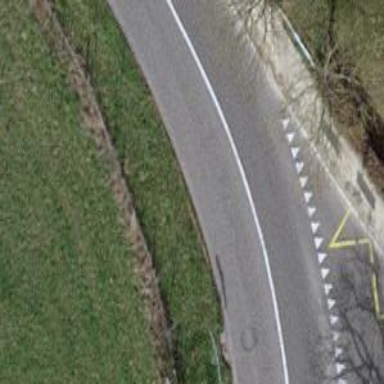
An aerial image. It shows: Secondary road with asphalt surface.